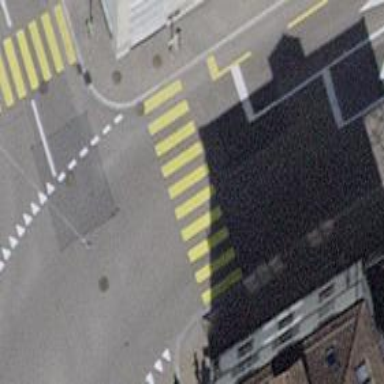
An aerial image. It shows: Crossing with traffic signals.